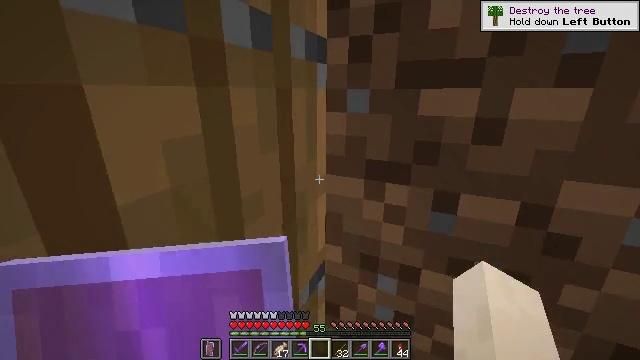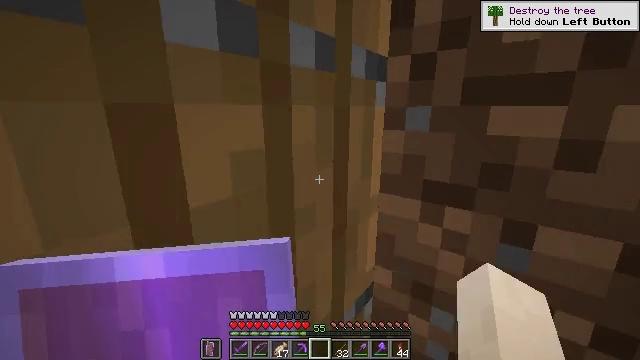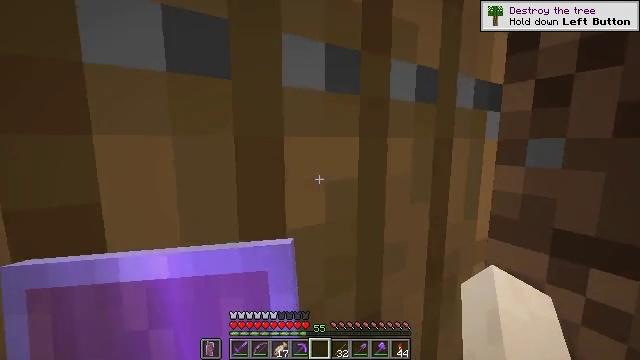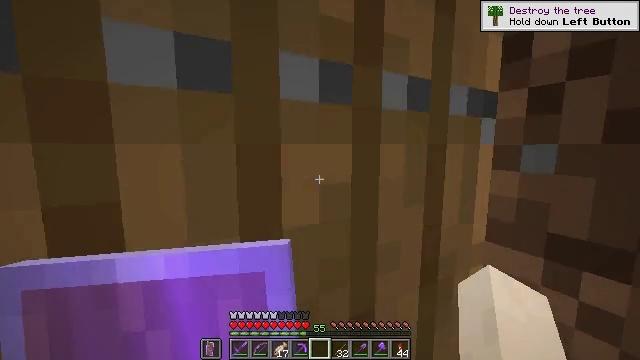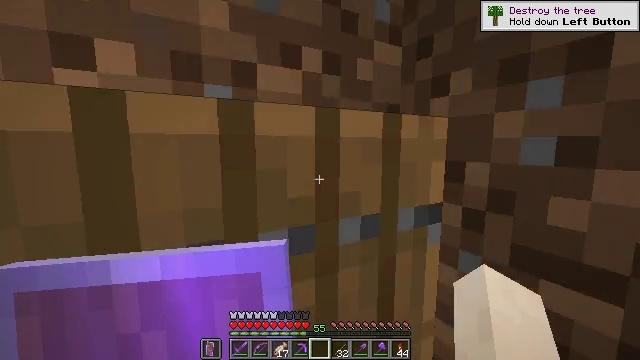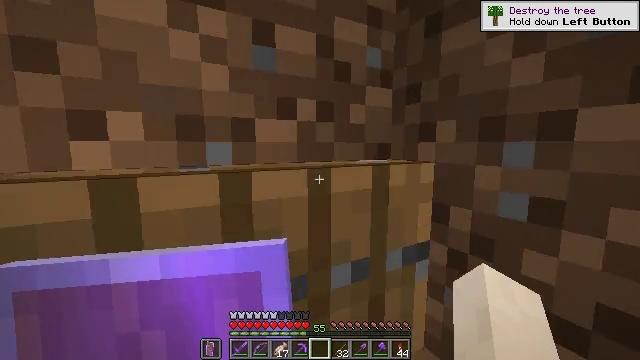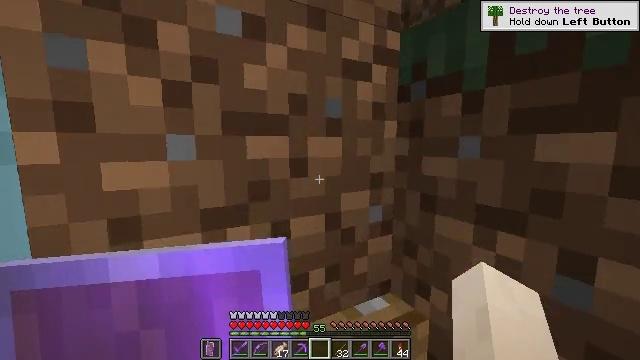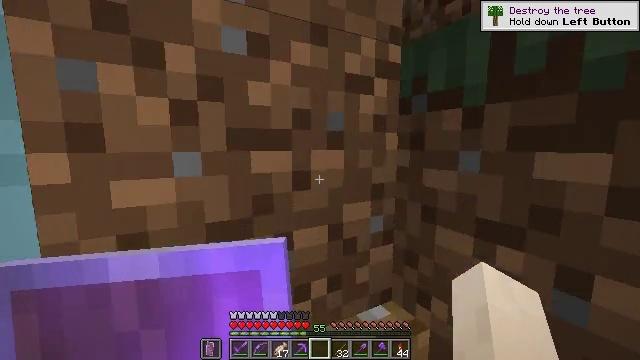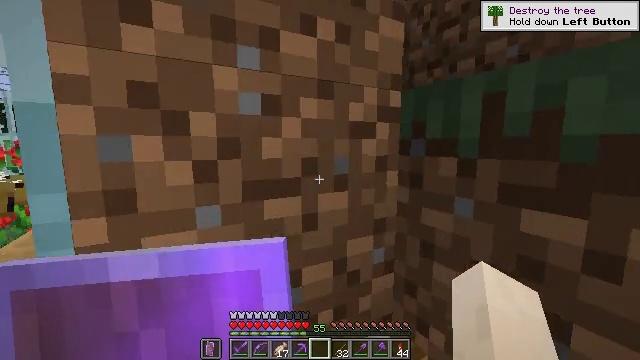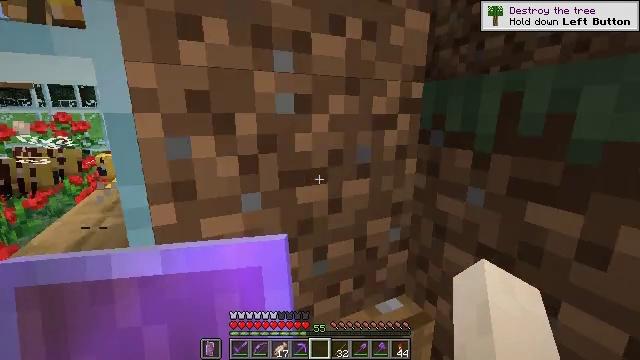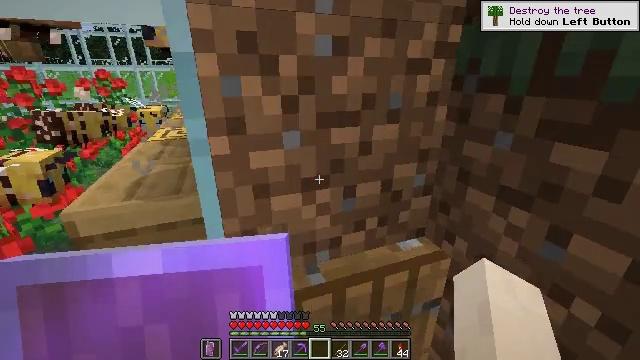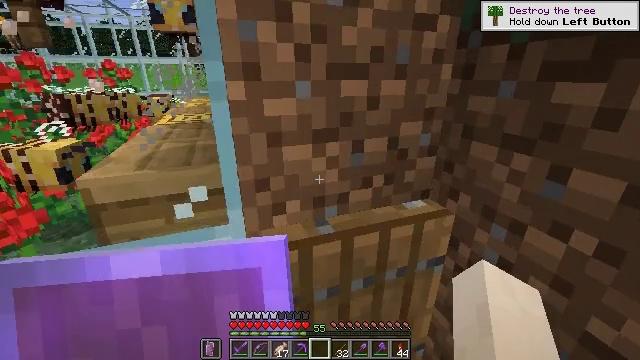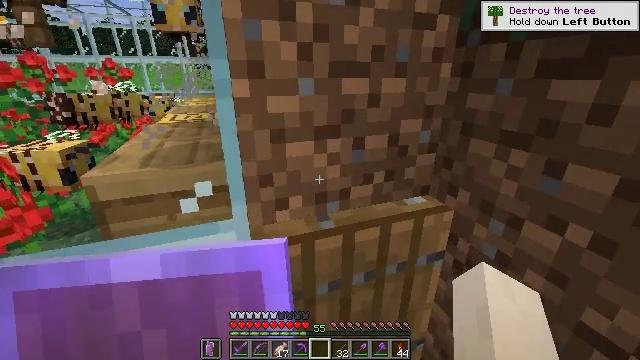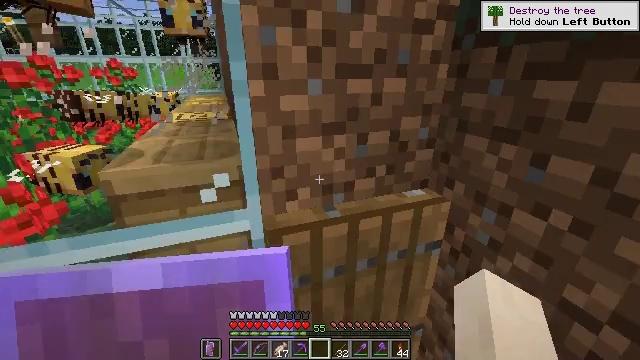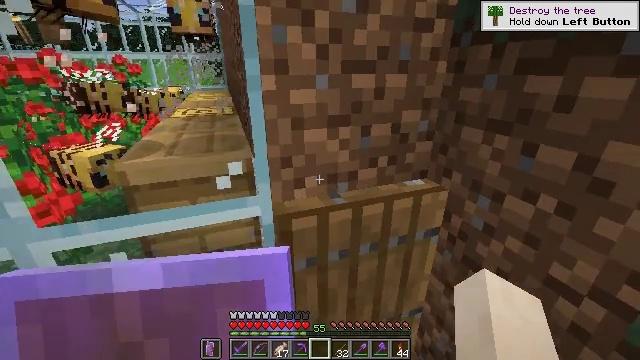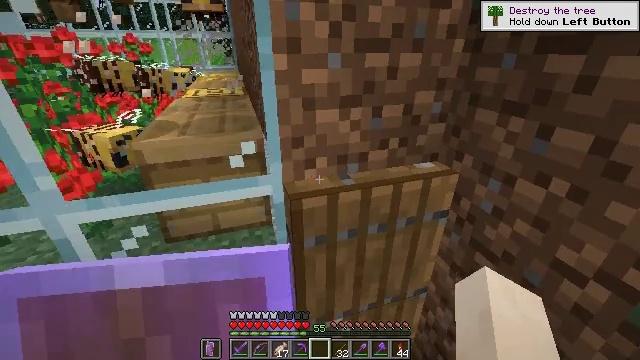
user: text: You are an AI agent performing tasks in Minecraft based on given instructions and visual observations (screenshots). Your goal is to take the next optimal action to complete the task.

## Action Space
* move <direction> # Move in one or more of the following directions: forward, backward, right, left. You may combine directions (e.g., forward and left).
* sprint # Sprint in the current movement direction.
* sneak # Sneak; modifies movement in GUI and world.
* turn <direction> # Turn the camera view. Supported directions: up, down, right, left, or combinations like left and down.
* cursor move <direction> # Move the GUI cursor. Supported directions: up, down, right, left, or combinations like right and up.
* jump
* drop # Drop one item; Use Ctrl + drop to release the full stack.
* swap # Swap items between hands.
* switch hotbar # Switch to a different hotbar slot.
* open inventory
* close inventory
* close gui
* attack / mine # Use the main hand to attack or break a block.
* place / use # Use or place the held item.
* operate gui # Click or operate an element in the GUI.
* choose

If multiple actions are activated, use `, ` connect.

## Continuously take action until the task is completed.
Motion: motion action
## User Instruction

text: Harvest the spruce door from its frame.
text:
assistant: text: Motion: turn left and up
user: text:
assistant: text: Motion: turn left and up
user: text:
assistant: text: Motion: move back, turn left
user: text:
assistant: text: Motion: move back, jump
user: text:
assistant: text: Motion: move back, jump
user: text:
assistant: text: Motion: move back, jump
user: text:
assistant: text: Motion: move back, jump
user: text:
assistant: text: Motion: move back, jump
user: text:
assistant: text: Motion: move back, turn left and down, jump
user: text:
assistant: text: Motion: move back, turn left and down
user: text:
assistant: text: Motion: move back
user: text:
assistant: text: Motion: move back
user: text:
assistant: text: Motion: no_op
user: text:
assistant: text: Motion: no_op
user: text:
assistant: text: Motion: turn left and down
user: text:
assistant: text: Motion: no_op
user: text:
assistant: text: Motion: no_op
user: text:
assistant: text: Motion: no_op
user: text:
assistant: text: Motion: no_op
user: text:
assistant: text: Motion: move right
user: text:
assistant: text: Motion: move right
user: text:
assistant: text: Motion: move forward and move right, turn down
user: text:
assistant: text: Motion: move forward and move right, turn left and down
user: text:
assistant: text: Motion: move forward, turn left and down
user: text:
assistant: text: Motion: move forward
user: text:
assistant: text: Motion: move forward
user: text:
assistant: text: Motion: no_op
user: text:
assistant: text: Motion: no_op
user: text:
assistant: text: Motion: no_op
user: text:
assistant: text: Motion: no_op